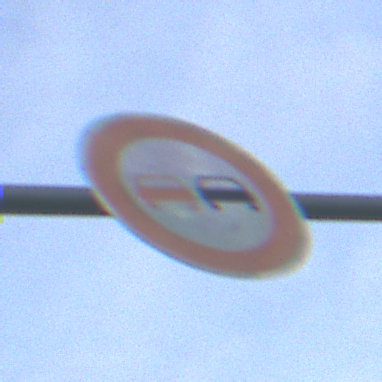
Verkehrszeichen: Ueberholverbot
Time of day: MorningAfternoon
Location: Outdoor (Nature)
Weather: PartlyCloudy
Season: NotSpecified
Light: Natural